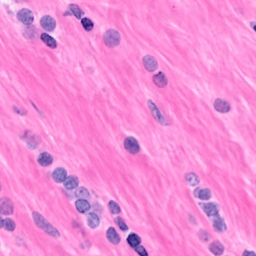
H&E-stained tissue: Breast